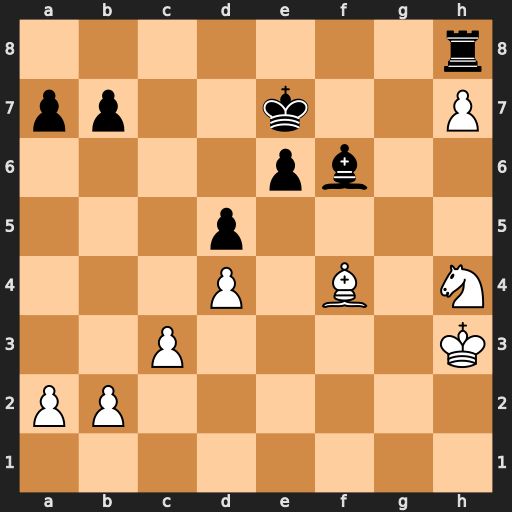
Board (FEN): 7r/pp2k2P/4pb2/3p4/3P1B1N/2P4K/PP6/8
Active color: w
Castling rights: -
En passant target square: -
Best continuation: Ng6+ Kf7 Nxh8+